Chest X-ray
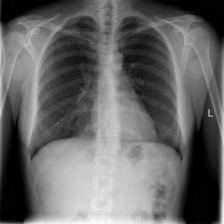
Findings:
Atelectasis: negative
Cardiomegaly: negative
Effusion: negative
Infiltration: positive
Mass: negative
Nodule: negative
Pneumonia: negative
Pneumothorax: negative
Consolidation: negative
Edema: negative
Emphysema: negative
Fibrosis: negative
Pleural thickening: negative
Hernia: negative